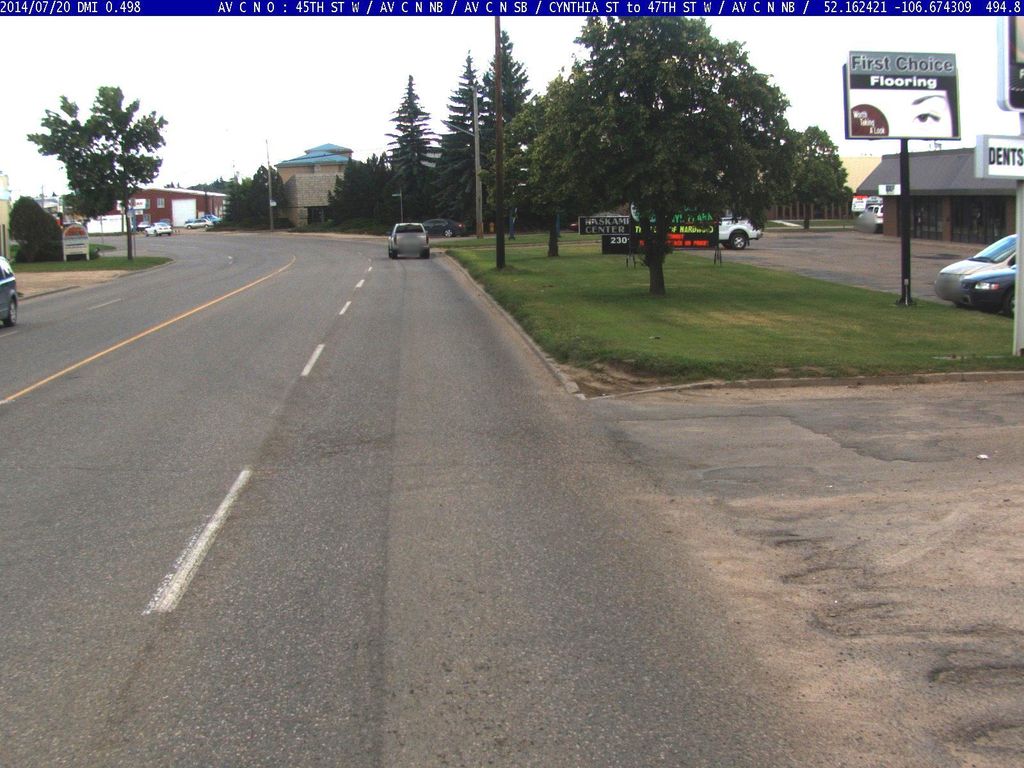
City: saskatoon